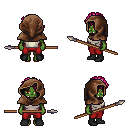
a pixel art fantasy rpg character, female body template, orc, green skin, white pirate shirt, red pants, pink curly afro hairstyle, cloth hood, black shoes, spear, four views (front, back, left, right), 2x2 character sprite sheet, small pixel art, hard edges, no anti-aliasing